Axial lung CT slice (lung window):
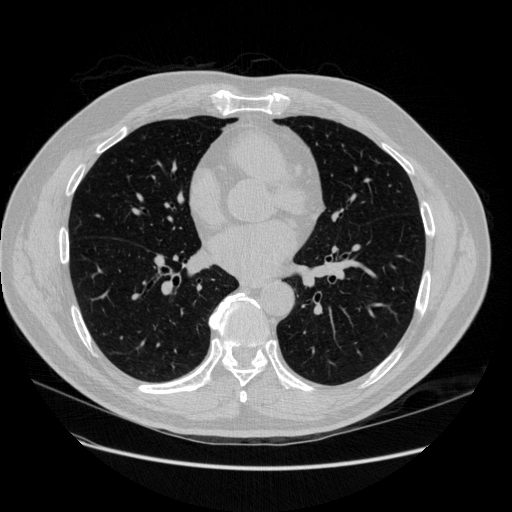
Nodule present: no